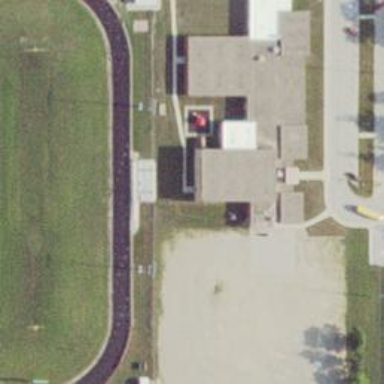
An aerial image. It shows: School.